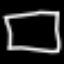
Label: square